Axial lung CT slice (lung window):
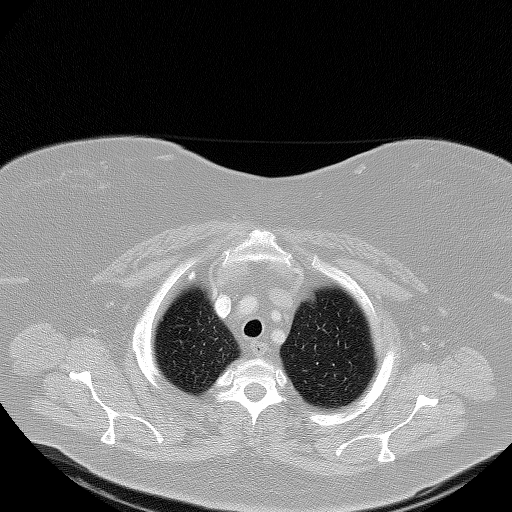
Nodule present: no